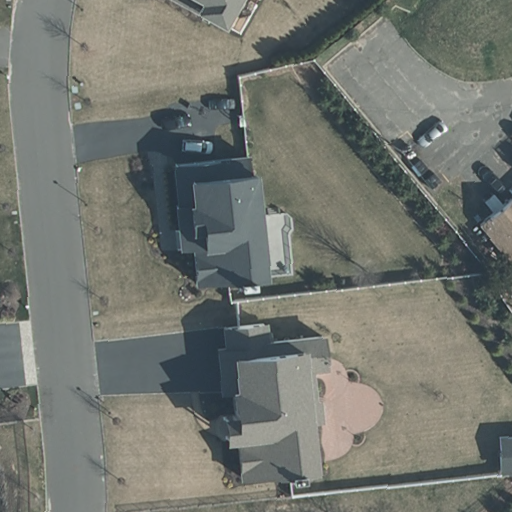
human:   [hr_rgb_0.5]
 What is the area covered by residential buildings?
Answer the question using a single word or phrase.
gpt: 705m2

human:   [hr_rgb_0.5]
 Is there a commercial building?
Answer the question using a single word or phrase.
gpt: yes

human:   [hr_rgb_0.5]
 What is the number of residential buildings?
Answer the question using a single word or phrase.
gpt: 2

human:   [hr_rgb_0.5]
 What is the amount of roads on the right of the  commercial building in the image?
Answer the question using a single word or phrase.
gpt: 0

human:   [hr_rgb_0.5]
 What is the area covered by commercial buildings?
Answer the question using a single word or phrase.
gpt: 1312m2

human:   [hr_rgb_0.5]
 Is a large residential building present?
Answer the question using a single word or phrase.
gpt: no

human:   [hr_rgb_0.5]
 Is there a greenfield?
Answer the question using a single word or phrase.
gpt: no

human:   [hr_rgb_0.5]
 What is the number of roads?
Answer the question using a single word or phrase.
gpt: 1

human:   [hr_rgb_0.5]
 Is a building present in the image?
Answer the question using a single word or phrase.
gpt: yes

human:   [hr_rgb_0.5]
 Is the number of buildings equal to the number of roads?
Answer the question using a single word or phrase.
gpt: no

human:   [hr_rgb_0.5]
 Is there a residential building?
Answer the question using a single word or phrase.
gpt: yes

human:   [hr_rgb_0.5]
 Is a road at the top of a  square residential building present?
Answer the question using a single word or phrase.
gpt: no

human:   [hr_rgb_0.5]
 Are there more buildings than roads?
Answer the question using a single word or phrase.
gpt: yes

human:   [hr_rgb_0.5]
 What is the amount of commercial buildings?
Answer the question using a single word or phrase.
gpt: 1

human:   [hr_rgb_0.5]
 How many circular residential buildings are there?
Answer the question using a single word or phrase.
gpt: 0

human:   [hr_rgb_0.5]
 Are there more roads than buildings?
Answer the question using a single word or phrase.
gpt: no

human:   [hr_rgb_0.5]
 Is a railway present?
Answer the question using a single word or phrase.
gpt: no

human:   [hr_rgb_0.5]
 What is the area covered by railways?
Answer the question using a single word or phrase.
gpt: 0m2

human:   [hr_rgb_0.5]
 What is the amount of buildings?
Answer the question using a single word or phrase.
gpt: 3

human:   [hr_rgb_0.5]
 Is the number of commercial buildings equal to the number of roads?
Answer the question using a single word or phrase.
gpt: yes

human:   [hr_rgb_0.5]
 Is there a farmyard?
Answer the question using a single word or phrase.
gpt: no

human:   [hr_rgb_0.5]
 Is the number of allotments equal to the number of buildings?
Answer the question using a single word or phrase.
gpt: no

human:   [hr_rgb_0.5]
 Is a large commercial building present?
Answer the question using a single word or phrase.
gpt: yes

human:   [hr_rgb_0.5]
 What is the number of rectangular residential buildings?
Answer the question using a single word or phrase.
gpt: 1

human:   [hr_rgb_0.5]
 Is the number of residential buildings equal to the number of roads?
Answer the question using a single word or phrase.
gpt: no

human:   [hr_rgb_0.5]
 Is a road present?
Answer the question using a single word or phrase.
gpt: yes

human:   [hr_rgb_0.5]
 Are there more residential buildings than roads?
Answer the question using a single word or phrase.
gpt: yes

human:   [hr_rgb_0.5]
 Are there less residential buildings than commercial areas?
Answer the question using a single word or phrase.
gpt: no

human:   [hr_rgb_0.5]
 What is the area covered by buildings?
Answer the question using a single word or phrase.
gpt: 2017m2

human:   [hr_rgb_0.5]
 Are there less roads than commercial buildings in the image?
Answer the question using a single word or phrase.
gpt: no

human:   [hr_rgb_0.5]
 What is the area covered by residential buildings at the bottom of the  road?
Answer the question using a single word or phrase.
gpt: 0m2

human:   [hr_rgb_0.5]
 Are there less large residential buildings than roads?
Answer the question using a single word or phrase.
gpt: yes

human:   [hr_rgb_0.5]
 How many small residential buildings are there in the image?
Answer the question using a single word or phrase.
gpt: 0

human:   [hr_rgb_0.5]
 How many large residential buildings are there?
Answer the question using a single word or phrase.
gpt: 0

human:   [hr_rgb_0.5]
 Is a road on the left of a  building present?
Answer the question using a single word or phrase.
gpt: yes

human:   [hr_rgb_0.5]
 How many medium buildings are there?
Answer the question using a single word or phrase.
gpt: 2

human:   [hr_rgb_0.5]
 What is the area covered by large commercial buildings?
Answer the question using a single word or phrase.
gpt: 1312m2

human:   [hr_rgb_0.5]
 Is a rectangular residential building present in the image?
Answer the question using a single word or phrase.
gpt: yes

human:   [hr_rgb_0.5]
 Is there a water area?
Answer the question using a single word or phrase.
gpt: no

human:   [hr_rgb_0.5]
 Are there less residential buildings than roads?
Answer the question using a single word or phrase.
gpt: no

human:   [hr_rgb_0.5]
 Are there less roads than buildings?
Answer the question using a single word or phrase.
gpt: yes

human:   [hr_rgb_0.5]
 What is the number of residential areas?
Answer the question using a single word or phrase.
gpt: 0

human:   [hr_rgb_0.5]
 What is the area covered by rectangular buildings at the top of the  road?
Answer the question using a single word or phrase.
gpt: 0m2

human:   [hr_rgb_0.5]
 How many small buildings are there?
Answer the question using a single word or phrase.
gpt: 0

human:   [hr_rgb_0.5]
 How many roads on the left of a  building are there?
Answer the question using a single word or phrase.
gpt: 1

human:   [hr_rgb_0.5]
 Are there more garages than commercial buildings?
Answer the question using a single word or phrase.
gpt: no

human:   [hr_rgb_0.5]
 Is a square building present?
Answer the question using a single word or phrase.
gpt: no

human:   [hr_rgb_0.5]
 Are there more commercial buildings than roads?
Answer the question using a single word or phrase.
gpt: no

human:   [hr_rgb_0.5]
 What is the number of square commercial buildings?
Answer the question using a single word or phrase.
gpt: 0

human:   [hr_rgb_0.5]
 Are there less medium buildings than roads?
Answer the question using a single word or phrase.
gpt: no

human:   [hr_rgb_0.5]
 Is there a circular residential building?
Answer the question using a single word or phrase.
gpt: no

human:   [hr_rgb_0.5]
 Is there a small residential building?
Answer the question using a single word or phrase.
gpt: no

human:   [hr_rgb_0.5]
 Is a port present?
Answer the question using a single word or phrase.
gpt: no

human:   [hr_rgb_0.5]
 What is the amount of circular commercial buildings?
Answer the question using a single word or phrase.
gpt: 0

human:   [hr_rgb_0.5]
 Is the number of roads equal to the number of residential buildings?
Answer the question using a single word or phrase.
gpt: no

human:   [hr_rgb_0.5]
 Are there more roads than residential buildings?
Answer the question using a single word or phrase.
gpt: no

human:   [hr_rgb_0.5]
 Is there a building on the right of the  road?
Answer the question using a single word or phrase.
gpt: yes

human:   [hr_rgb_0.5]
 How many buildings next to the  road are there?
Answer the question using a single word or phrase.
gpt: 3

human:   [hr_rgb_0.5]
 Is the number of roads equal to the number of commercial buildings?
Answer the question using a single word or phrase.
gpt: yes

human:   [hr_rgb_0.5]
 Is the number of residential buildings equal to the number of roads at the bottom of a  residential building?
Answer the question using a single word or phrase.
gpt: no

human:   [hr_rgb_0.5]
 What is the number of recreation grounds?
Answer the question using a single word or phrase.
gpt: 0

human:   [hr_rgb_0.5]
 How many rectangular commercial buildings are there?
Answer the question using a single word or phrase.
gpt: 0

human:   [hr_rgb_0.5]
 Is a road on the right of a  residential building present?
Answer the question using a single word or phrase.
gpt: no

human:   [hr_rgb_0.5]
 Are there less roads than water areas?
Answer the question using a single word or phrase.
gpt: no